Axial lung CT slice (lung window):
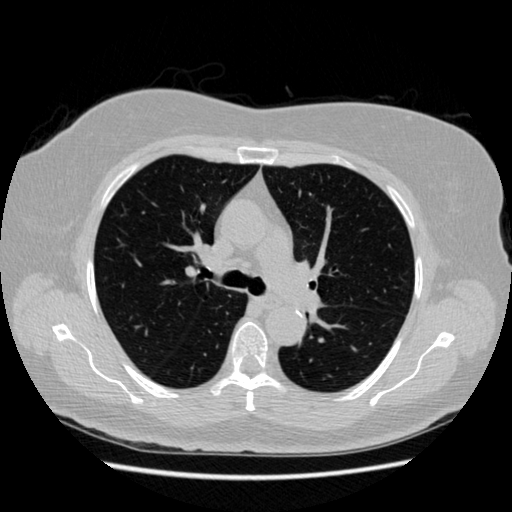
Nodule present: no